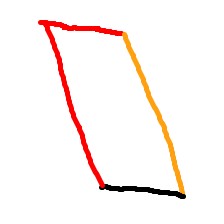
Shape: parallelogram